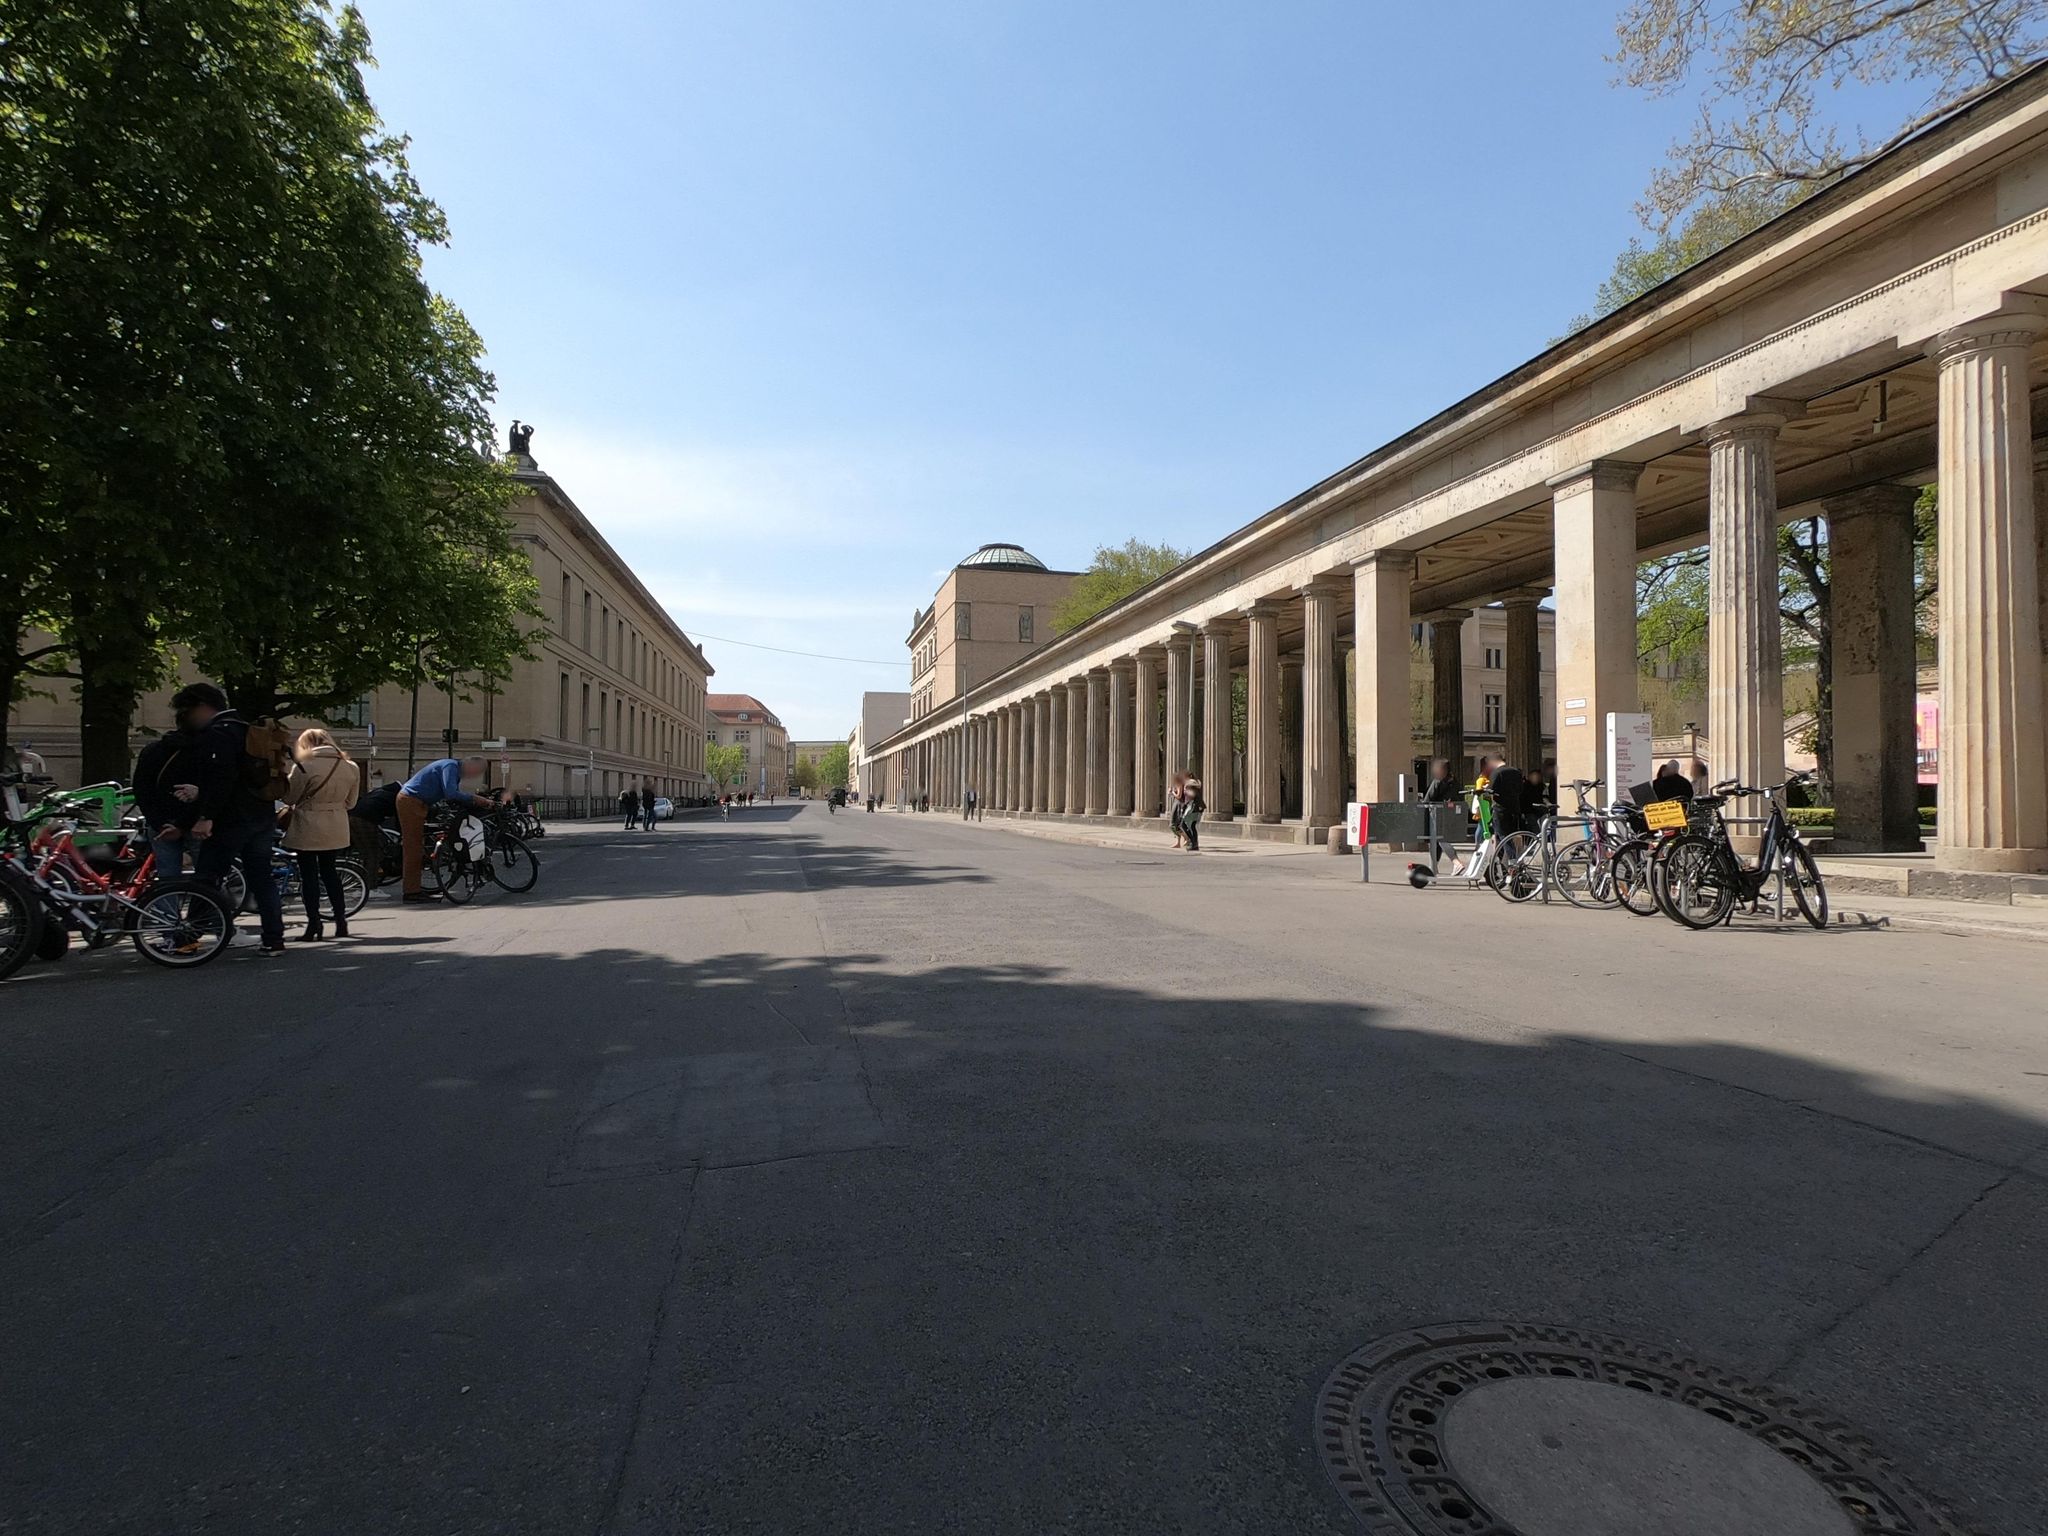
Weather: clear
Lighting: day
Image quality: good
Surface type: walking surface
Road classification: footway, living_street
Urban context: urban centre
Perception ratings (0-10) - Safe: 6.48, Lively: 8.2, Beautiful: 6.52, Boring: 4.15, Depressing: 1.66, Wealthy: 6.87